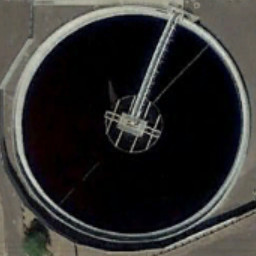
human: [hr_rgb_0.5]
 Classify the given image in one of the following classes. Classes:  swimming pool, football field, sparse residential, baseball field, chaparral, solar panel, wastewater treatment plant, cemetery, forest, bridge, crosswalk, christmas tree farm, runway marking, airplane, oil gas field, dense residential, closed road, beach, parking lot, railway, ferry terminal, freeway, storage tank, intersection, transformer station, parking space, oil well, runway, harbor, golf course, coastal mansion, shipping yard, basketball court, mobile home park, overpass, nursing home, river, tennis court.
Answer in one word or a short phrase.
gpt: wastewater treatment plant